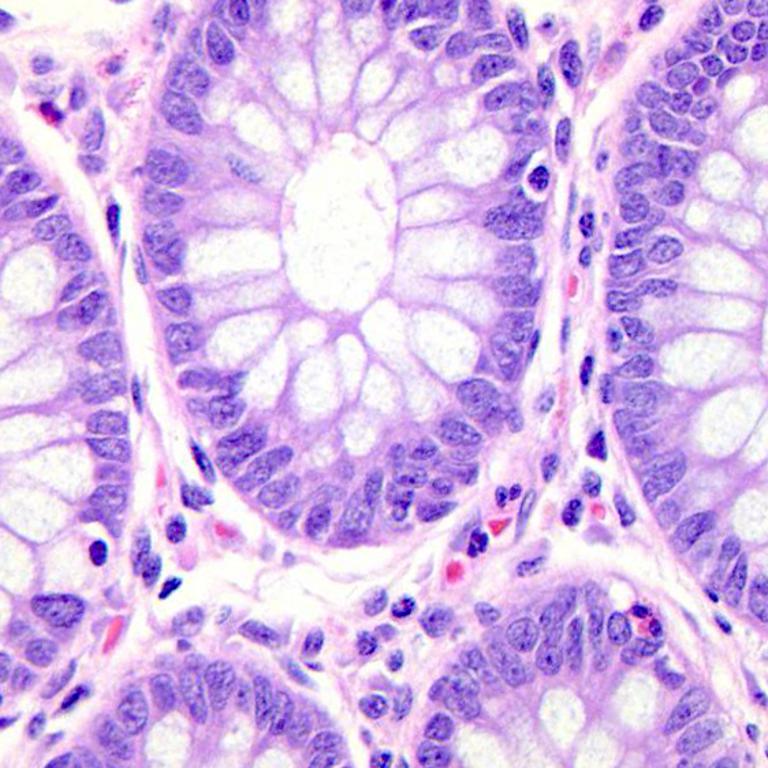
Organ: colon
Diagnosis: benign